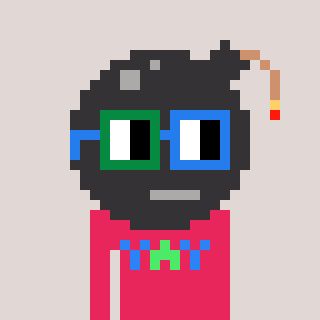
a pixel art character with square green and blue glasses, a bomb-shaped head and a redpinkish-colored body on a warm background